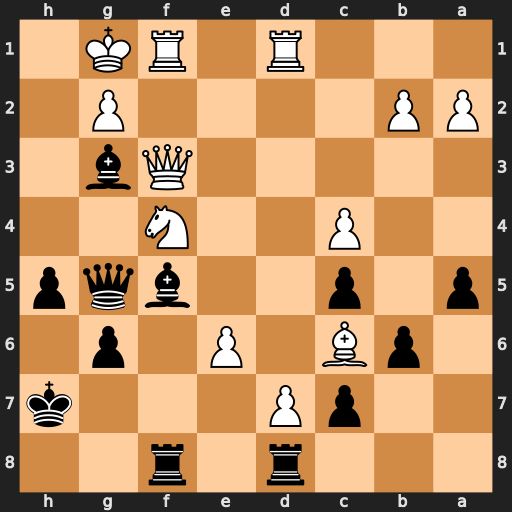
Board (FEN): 3r1r2/2pP3k/1pB1P1p1/p1p2bqp/2P2N2/5Qb1/PP4P1/3R1RK1
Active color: b
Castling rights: -
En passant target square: -
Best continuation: Qh4 Nh3 Bxh3 gxh3 Rxf3